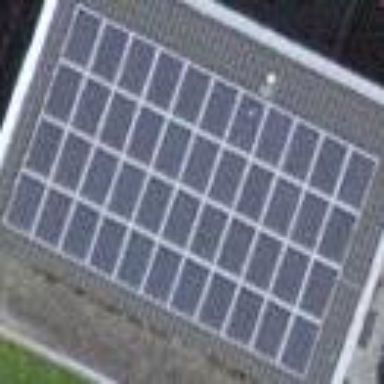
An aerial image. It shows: Solar power generator with photovoltaic panels.